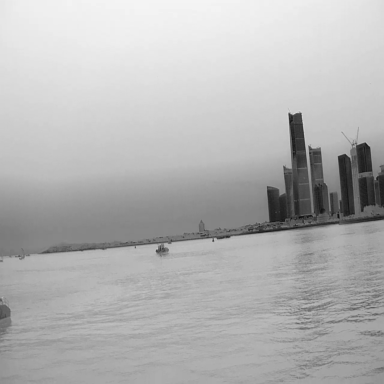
There are three objects shown in the infrared image, including a sailboat, a bulk_carrier, and a container_ship.